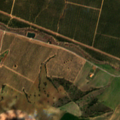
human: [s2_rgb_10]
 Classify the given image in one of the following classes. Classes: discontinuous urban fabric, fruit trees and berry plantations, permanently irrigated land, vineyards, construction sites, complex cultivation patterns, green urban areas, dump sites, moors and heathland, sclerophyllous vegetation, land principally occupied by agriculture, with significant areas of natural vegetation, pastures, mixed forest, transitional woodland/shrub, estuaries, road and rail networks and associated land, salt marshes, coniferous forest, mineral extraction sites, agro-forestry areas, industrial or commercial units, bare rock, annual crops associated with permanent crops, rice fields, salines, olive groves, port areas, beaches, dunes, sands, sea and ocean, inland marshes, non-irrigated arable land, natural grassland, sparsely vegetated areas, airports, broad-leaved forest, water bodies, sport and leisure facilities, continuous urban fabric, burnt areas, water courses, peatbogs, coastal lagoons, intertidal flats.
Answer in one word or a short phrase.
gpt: non-irrigated arable land, permanently irrigated land, olive groves